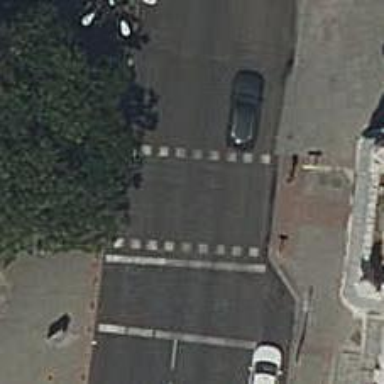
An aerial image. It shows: Traffic signals at road crossing.